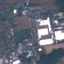
Land use / land cover: Industrial